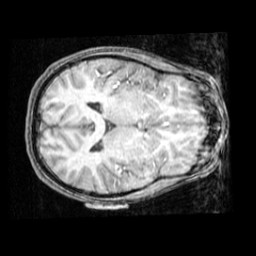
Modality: T1w
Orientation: axial
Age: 11
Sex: male
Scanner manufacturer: ge
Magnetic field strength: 1.5 T
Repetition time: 0.03333 s
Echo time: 0.008 s